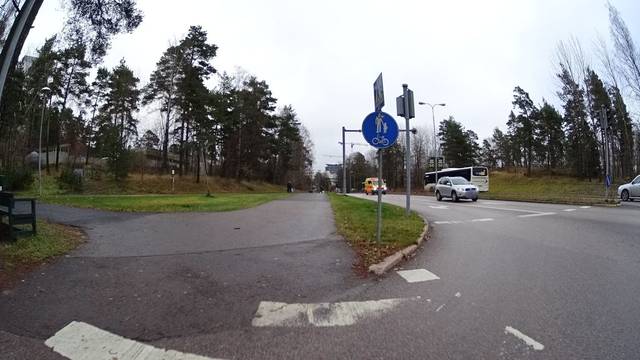
Region: Finland
Coordinates: 60.174, 24.795